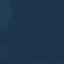
Land use / land cover: SeaLake